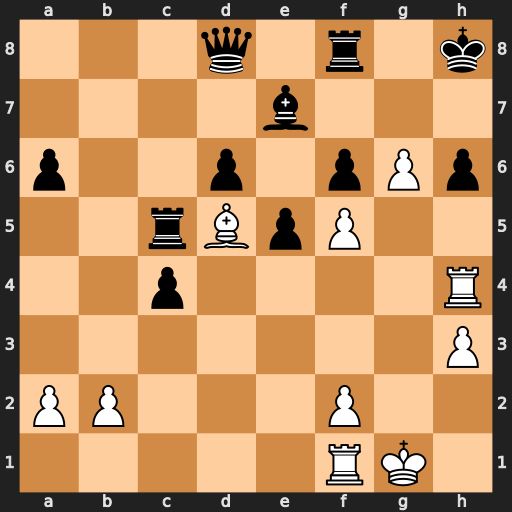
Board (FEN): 3q1r1k/4b3/p2p1pPp/2rBpP2/2p4R/7P/PP3P2/5RK1
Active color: w
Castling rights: -
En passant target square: -
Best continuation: Rxh6+ Kg7 Rh7#